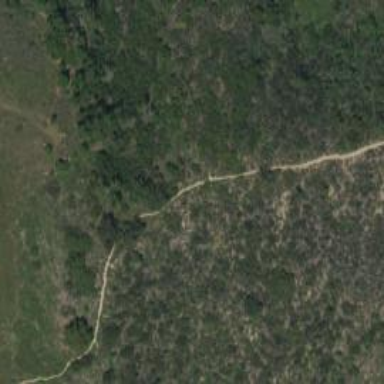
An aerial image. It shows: Path.